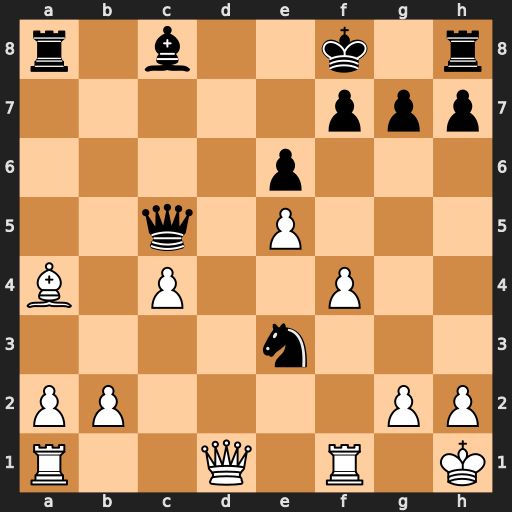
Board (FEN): r1b2k1r/5ppp/4p3/2q1P3/B1P2P2/4n3/PP4PP/R2Q1R1K
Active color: w
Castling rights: -
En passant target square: -
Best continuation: Qd8#